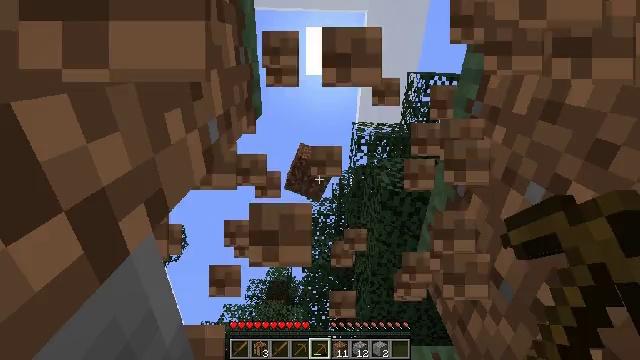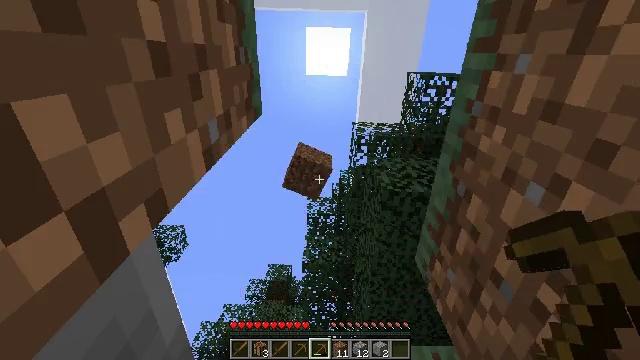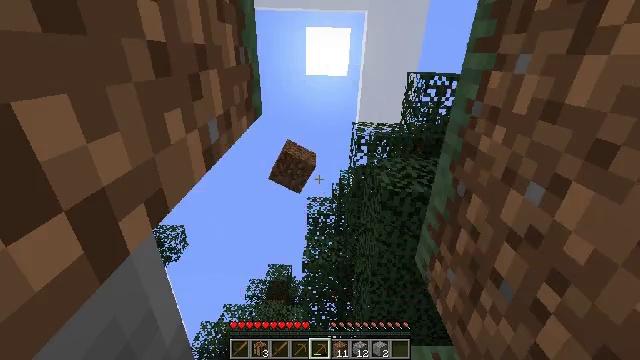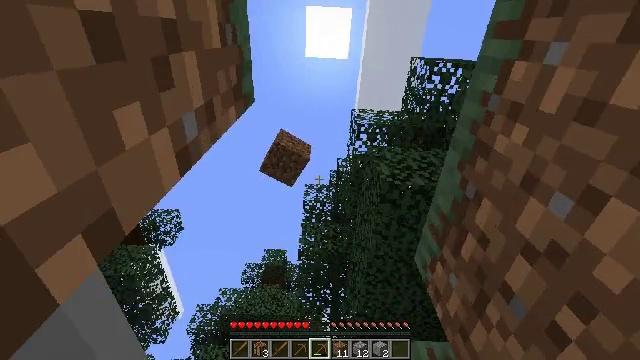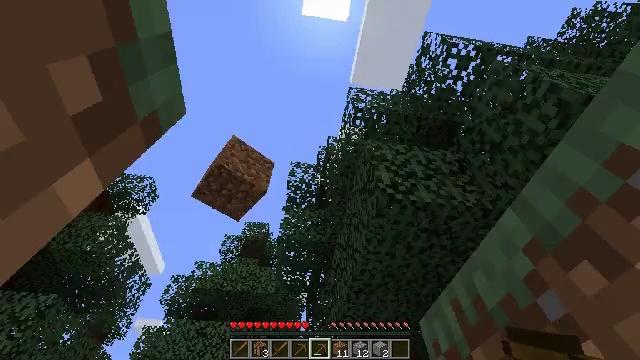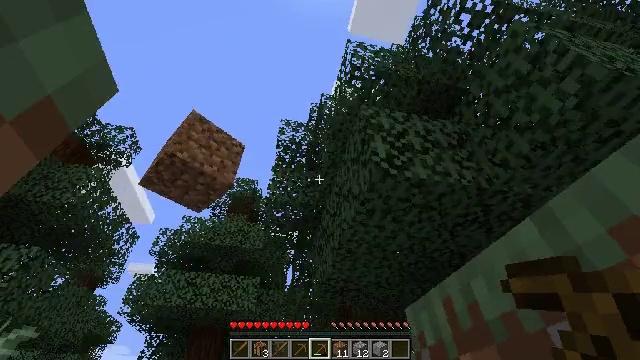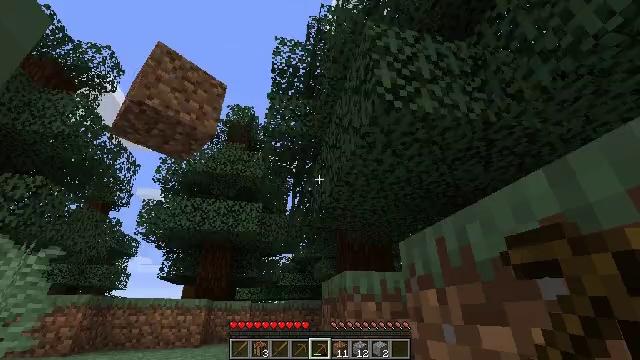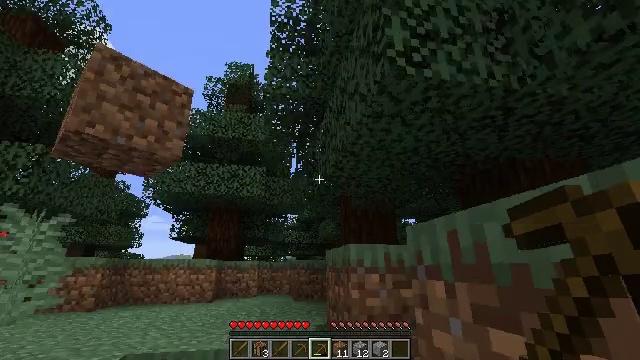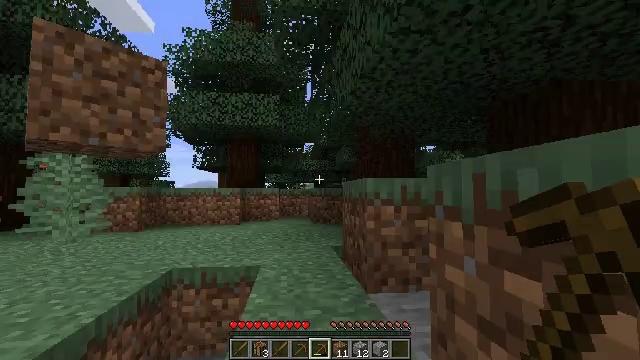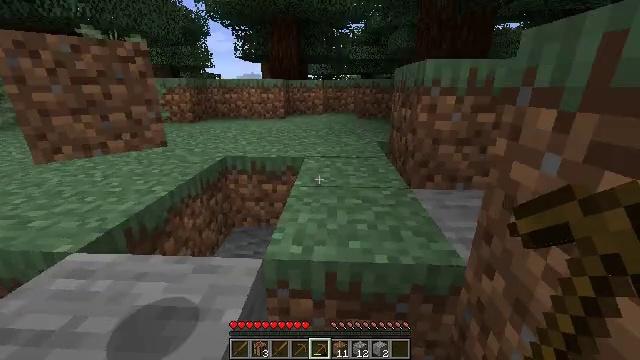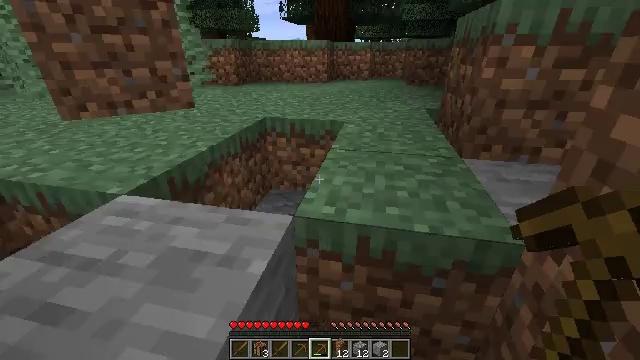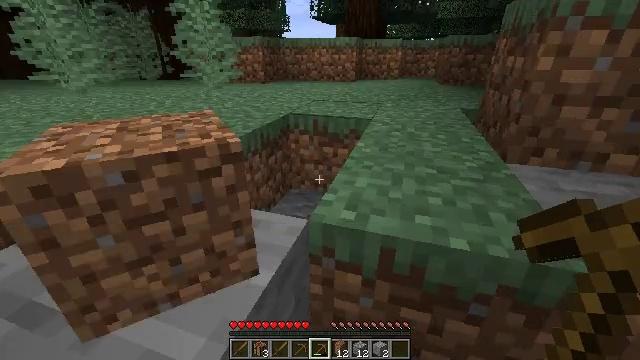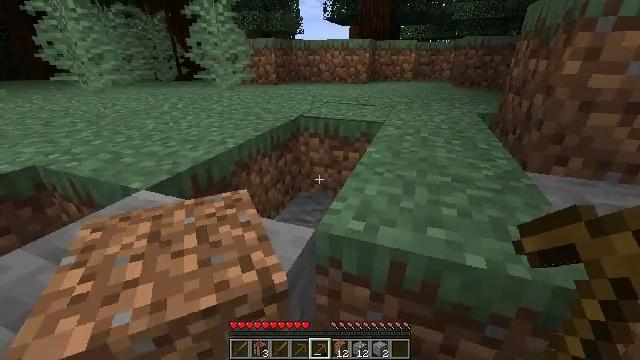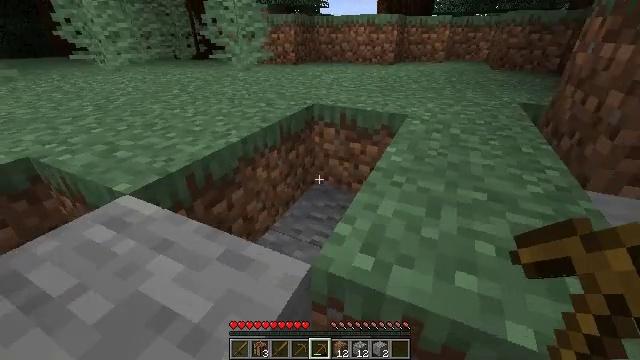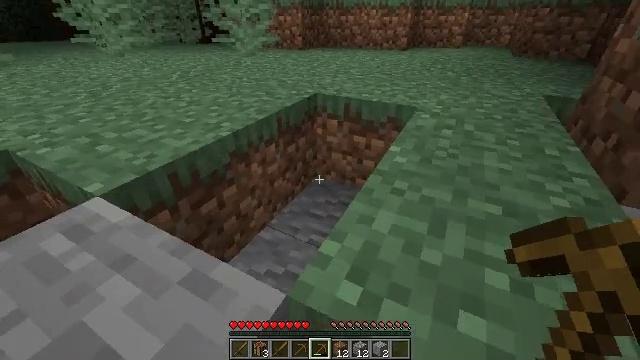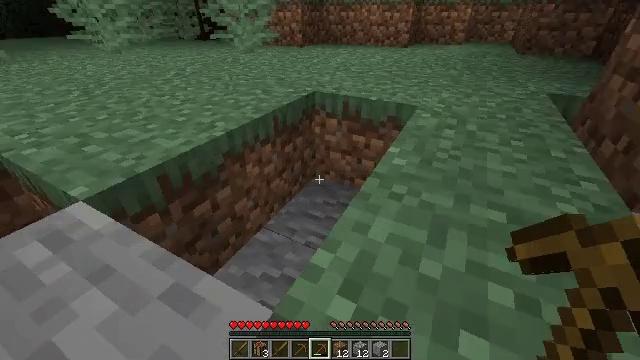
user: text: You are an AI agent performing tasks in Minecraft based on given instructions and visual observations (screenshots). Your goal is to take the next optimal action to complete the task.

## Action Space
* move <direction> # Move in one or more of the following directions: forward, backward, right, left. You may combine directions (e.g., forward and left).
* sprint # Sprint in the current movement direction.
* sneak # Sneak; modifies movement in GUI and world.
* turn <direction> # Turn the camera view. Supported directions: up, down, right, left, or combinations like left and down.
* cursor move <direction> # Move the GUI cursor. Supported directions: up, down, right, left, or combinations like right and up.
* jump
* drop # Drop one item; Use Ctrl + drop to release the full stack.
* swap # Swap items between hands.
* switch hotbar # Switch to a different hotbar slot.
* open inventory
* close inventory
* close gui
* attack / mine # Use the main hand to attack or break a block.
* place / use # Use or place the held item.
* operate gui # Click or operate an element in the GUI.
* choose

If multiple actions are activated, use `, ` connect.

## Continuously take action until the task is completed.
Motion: motion action
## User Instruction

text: Destroy the spruce leaves to get sticks and saplings.
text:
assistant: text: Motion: attack / mine
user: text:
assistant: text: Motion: no_op
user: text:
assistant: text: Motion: turn right and down, jump
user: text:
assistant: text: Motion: move forward, turn right and down, jump
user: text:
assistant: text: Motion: move forward, turn right and down, jump
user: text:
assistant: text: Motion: move forward, turn down, jump
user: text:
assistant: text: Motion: move forward, turn down, jump
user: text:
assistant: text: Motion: move forward, turn left and down, jump
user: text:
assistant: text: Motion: move forward, turn left and down
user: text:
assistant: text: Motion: move forward, turn left and down
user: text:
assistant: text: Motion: move forward, turn left
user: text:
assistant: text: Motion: move forward, turn left
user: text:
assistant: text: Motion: move forward, turn left and down
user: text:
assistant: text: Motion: move forward, turn left and down
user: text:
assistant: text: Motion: move forward
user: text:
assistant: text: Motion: move forward, turn left
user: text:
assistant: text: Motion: move forward, turn left and up
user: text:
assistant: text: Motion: move forward, turn left and up
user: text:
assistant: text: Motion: move forward, turn left, jump
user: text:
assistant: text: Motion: move forward, turn left, jump
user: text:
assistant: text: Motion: move forward, turn left, jump
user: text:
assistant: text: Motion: move forward, turn left and up, jump
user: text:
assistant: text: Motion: move forward, turn left and up, jump
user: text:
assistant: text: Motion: move forward, turn left and up
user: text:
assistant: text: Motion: move forward
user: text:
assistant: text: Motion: move forward, turn down
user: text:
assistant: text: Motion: move forward, turn right and down
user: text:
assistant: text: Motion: move forward
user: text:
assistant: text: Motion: move forward, turn right and up, jump
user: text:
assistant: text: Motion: move forward, jump